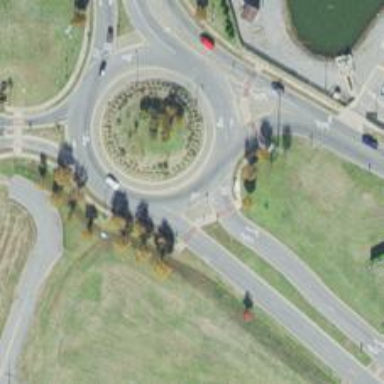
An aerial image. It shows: Secondary road with asphalt surface leading to roundabout.